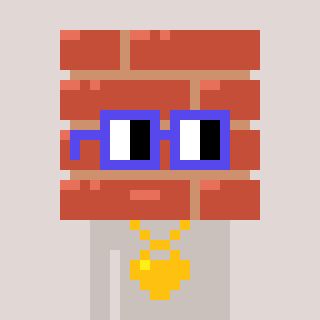
a pixel art character with square blue glasses, a wall-shaped head and a foggrey-colored body on a warm background